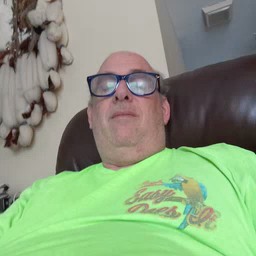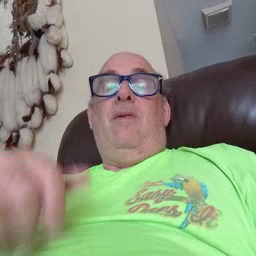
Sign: jacket